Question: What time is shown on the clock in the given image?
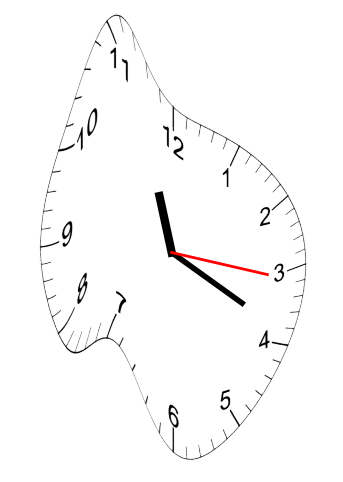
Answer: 11:19:16